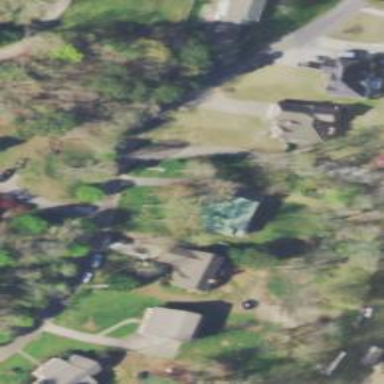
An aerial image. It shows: Driveway.